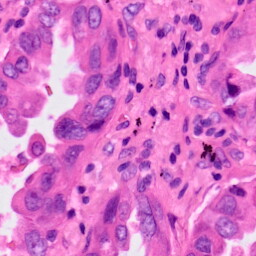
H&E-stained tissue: Lung